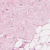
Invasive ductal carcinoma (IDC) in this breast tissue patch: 0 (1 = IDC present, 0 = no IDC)